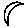
Label: moon